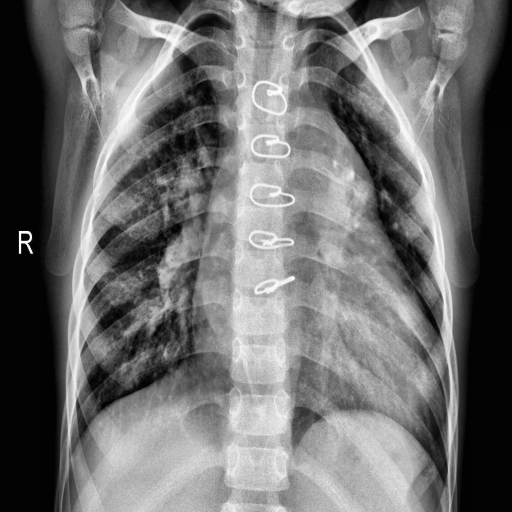
Finding: PNEUMONIA